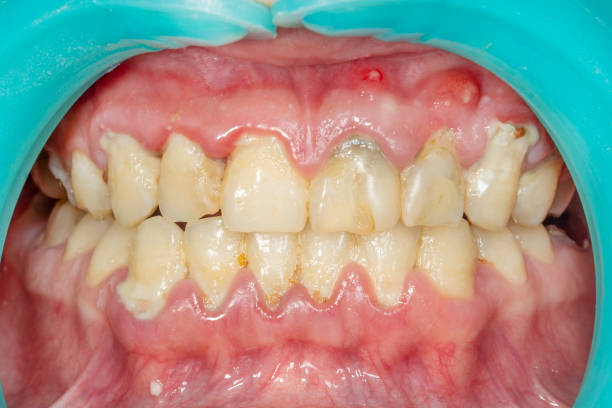
Condition: Gingivitis